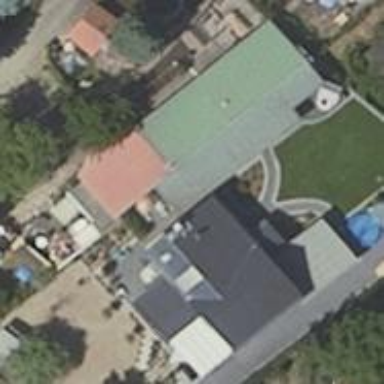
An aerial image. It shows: Simple house.